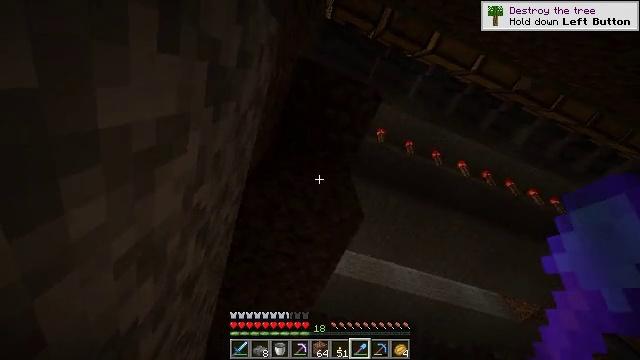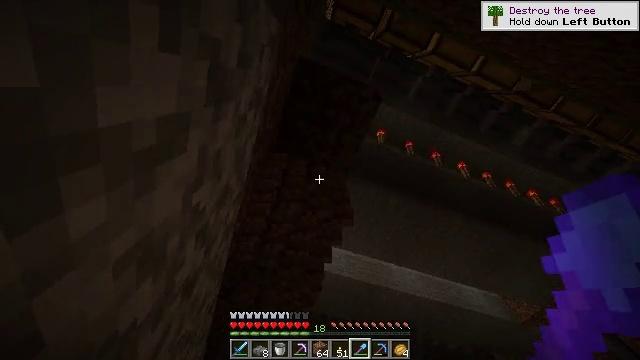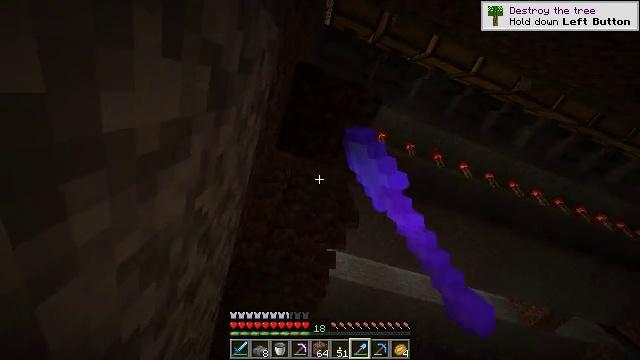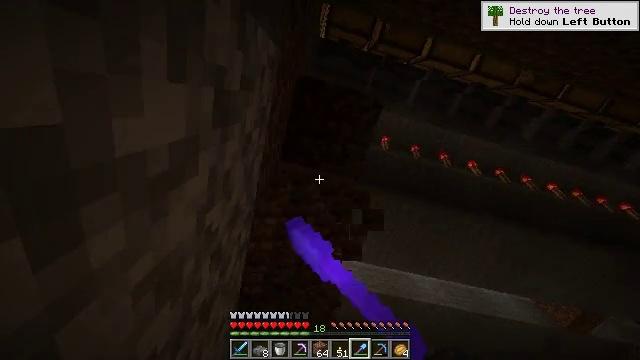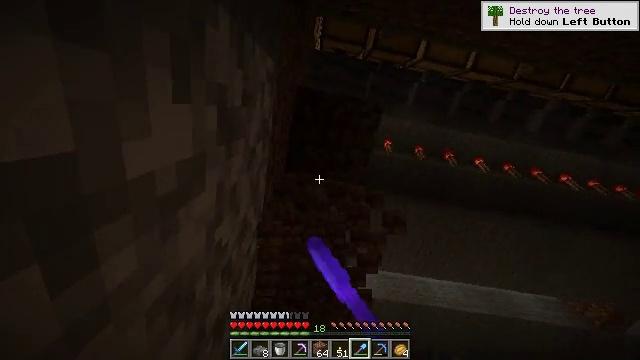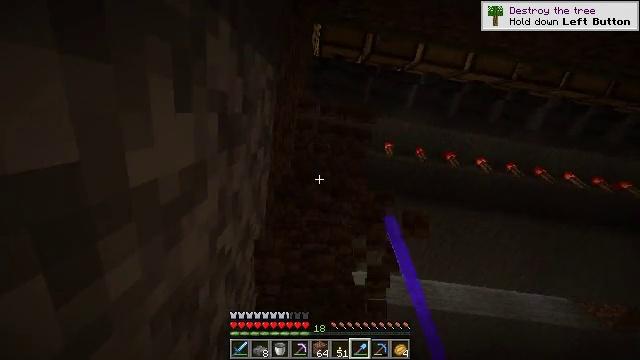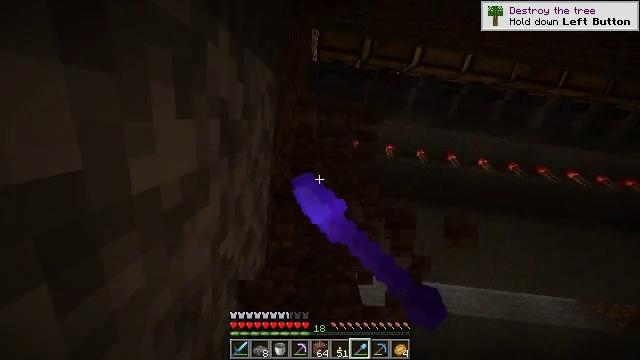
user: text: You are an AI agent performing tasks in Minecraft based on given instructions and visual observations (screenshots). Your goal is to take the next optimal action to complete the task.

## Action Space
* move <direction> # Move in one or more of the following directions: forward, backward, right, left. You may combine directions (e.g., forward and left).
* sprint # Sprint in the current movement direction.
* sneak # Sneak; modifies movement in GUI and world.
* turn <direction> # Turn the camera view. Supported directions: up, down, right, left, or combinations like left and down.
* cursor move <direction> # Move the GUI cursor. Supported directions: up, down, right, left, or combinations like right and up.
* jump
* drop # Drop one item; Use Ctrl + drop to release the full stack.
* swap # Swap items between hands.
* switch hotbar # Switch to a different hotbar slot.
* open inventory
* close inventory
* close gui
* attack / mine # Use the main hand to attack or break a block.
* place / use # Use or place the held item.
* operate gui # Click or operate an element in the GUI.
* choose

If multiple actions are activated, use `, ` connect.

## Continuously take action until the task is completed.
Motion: motion action
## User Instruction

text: Gather dirt.
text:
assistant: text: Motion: attack / mine
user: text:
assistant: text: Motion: turn left and up, attack / mine
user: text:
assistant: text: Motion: turn left and up, attack / mine
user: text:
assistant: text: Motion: turn left and up, attack / mine
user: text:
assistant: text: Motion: turn left and up, attack / mine
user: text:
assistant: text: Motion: turn left and up, attack / mine
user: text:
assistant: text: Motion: attack / mine